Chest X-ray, AP view. Patient: 69 years old, sex M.
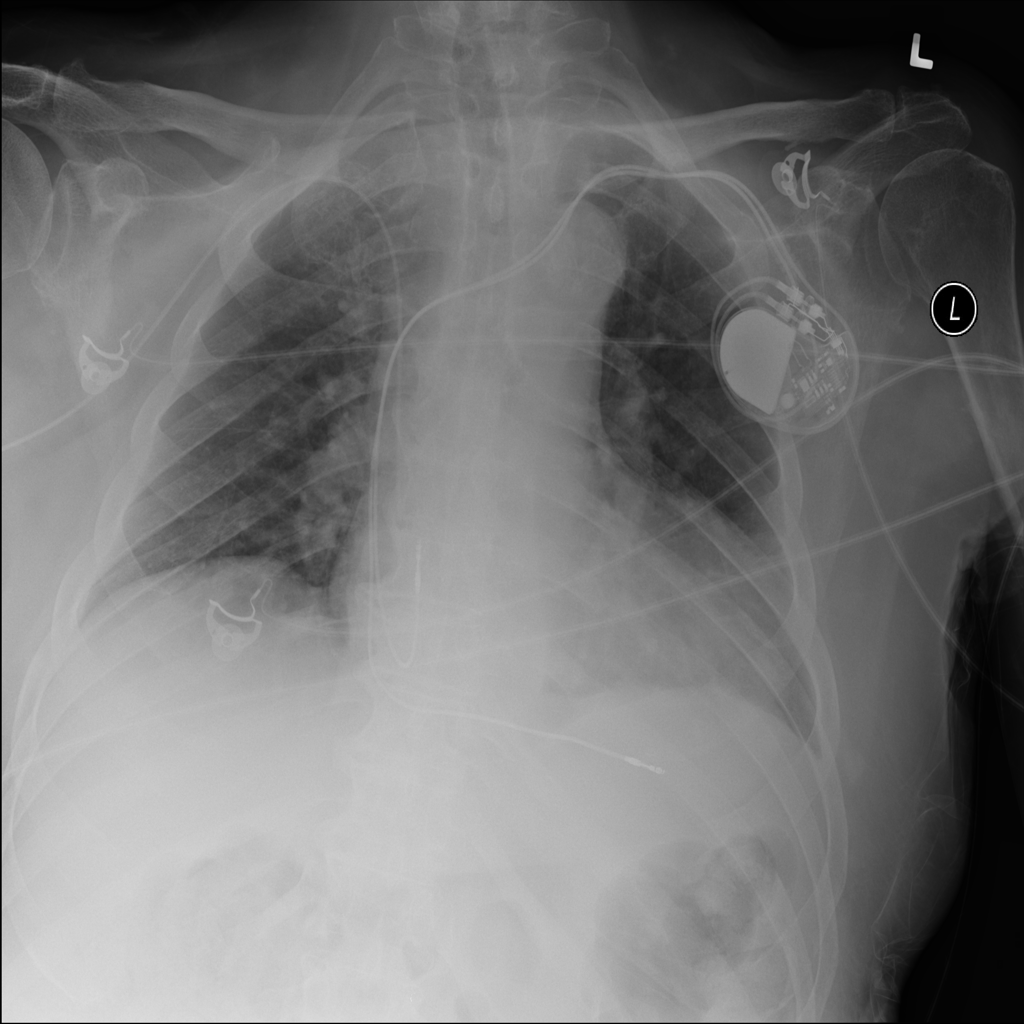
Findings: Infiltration